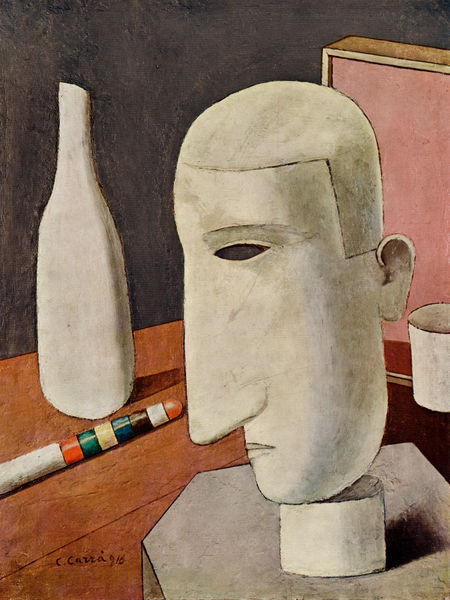
Titel: Gentiluomo ubriaco
Künstler: Carlo Carrà
Standort: Milano
Institution: Collezione A. Frua
Schlagwörter: dunkel, gemälde, kopf, mann, schatten, weiß, kubismus, braun, bunt, grau, haar, hell, hintergrund, licht, marmor, nase, schwarz, tisch, zeichnung, rot, malerei, symbolismus, flasche, augen, gesicht, rahmen, sockel, stein, boden, auge, figur, haare, rosa, stock, kanne, skulptur, stilleben, stillleben, vase, bilderrahmen, italien, abstrakt, formen, büste, tasse, bretter, surrealismus, futurismus, gefäss, form, schachtel, mythologie, pinsel, stift, picasso, umrisslinien, buntstift, skultpur, chirico, de chirico, giorgio de chirico, pittura metafisica, pittura metaphysica